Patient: sex M, age 34
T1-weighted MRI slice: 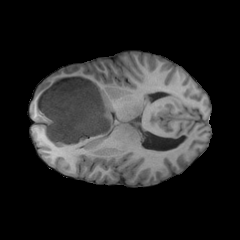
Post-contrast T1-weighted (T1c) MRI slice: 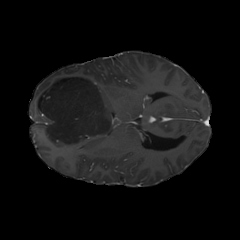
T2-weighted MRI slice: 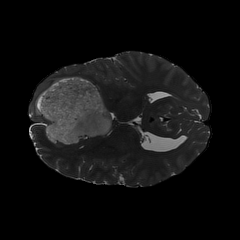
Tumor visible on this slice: yes
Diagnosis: Astrocytoma, IDH-mutant
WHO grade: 2